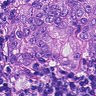
Metastatic tissue present: yes